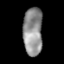
Tissue: lung
Cell type: Epithelial cells
Senescence score: 0.2329
Nuclear area (px): 914
Mean DAPI intensity: 143.572